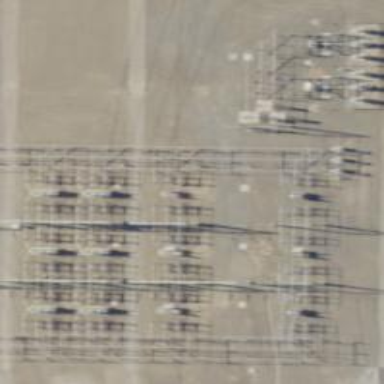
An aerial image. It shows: Switch for power supply.